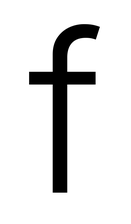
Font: Inter_Light